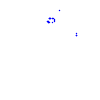
Particle: kaon